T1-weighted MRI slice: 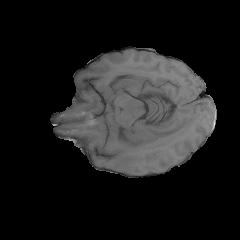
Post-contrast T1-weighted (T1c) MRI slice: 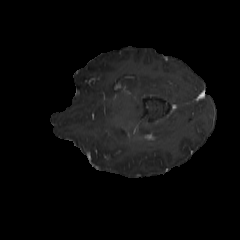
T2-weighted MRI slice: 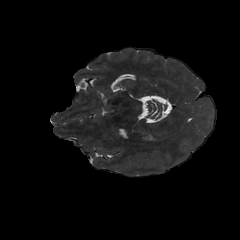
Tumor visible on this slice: no